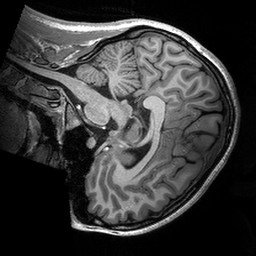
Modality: T1w
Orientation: sagittal
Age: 23
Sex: female
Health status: healthy
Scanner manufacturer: siemens
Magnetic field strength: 3 T
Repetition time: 2.53 s
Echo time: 0.00288 s